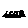
Label: square